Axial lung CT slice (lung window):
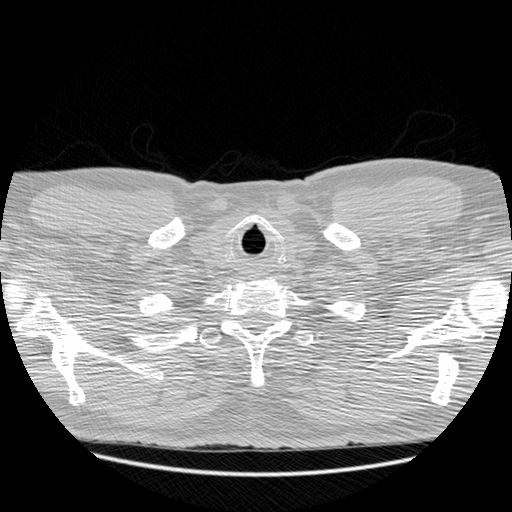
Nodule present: no